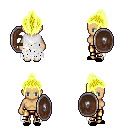
a pixel art fantasy rpg character, female body template, human, tanned skin, white tattered cape, gold greaves, gold long topknot hairstyle, black slippers, shield, four views (front, back, left, right), 2x2 character sprite sheet, small pixel art, hard edges, no anti-aliasing